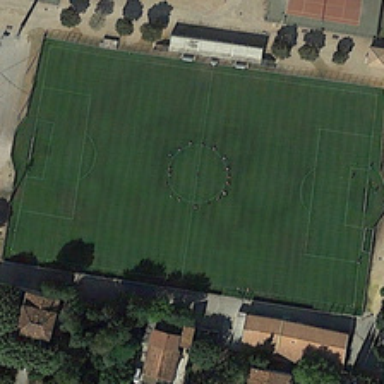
Many people are in a playground near several buildings and some green trees .